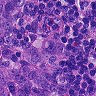
Metastatic tissue present: yes